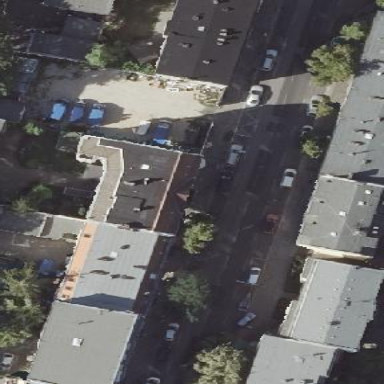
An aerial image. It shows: Residential building with distinctive double saltbox roof shape.